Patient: sex M, age 57
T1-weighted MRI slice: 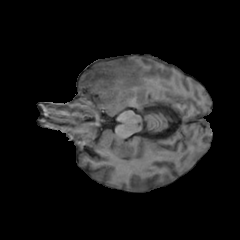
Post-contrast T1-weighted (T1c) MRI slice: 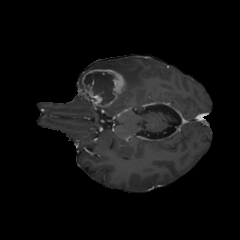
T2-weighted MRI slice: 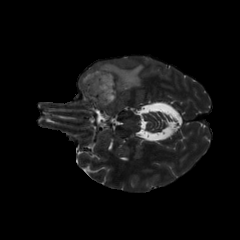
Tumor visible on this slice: yes
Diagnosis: Glioblastoma, IDH-wildtype
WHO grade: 4